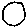
Label: circle